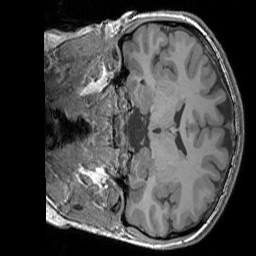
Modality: T1w
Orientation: coronal
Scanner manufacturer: siemens
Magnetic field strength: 3 T
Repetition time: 1.83 s
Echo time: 0.00303 s